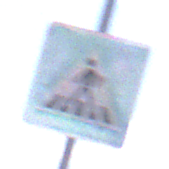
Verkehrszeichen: FussgaengerueberwegRechts
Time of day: Midday
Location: Outdoor (Nature)
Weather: PartlyCloudy
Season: NotSpecified
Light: Natural